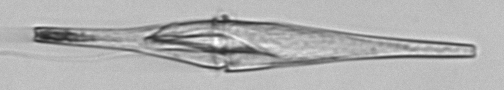
Label: Tripos_fusus